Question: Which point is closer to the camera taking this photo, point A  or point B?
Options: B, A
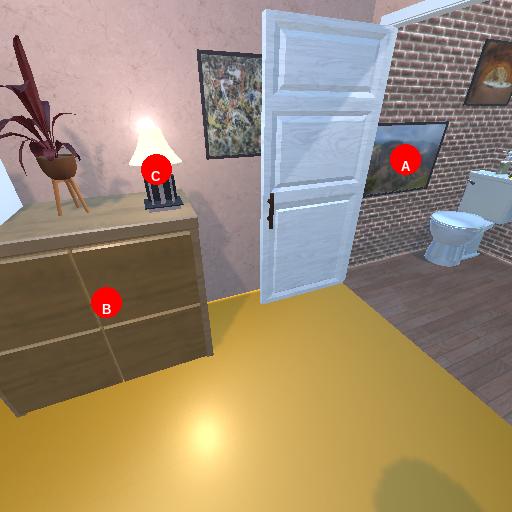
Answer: B